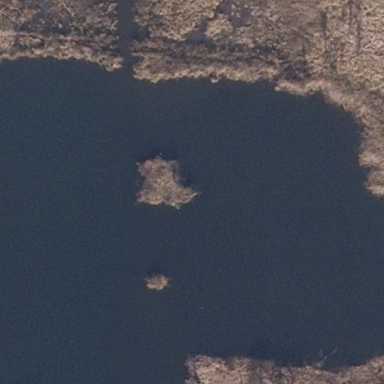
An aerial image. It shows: Beautiful lake surrounded by nature.